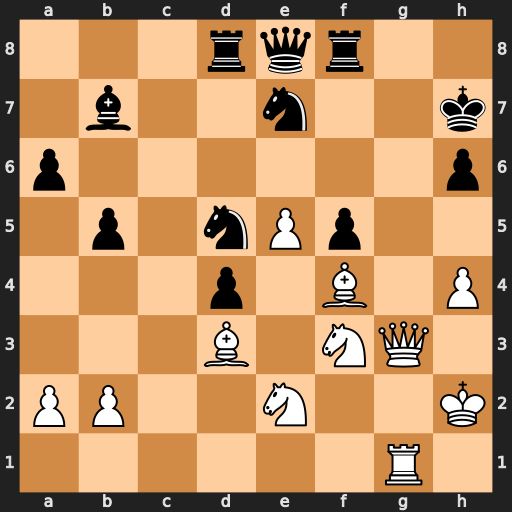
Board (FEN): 3rqr2/1b2n2k/p6p/1p1nPp2/3p1B1P/3B1NQ1/PP2N2K/6R1
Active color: w
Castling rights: -
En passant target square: -
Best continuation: Qg7#